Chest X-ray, PA view. Patient: 48 years old, sex M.
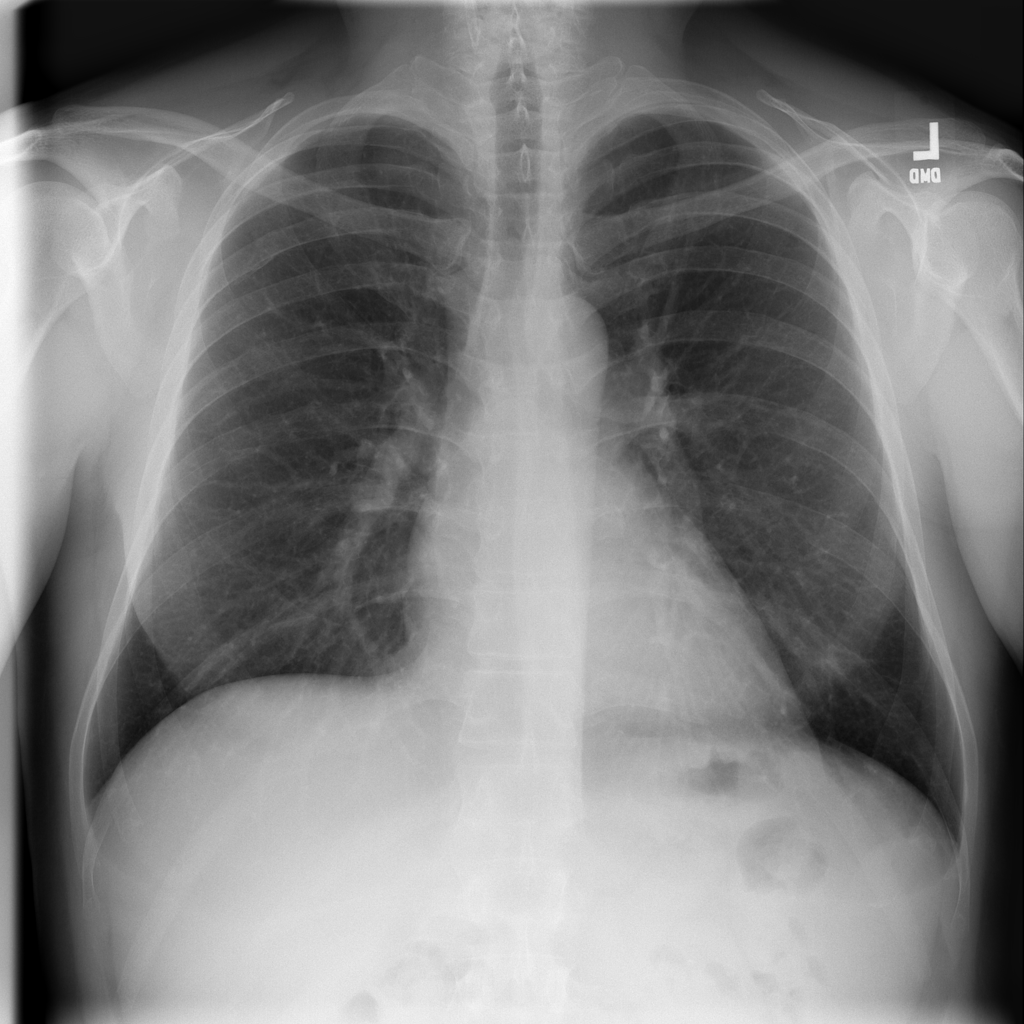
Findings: No Finding